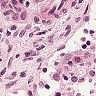
Metastatic tissue present: no